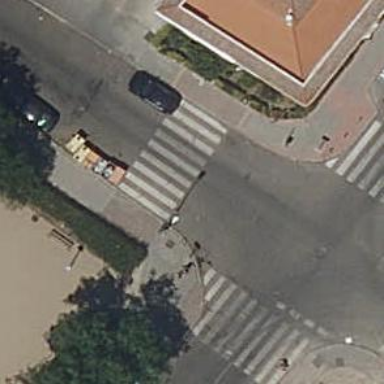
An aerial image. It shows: Footway with marked crossing. The surface is asphalt.